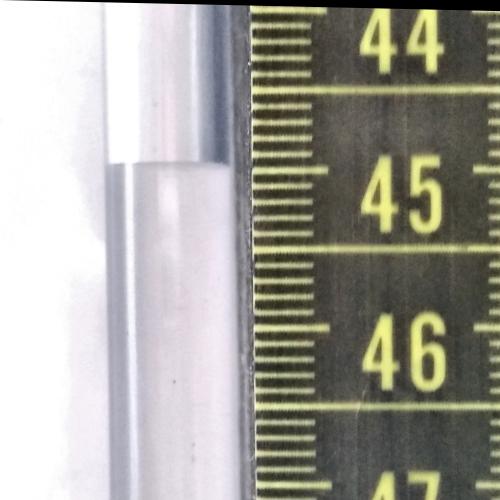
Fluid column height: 45.0 cm